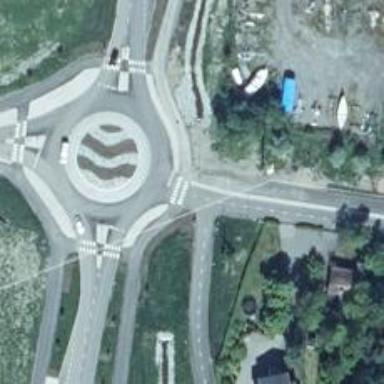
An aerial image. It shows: Roundabout at tertiary road junction.